Question: Here is a code snippet. Its giving arrayindexoutofboundexception. dont know why ?
'''
import java.io.File;
import java.io.FileInputStream;
import org.apache.poi.hwpf.HWPFDocument;
import org.apache.poi.hwpf.extractor.WordExtractor;
import org.apache.poi.xslf.usermodel.XSLFTextParagraph;
public class wordcount
{
public static void main(String[] args) throws Exception
{
File file = new File("E:\myFiles\abc.doc");
FileInputStream fis=new FileInputStream(file.getAbsolutePath());
HWPFDocument document=new HWPFDocument(fis);
WordExtractor extractor = new WordExtractor(document);
String [] fileData = extractor.getParagraphText();
for (int i = 0; i < fileData.length; i++)
{
// System.out.println(fileData[i].toString());
String[] paraword = fileData[i].toString().split(" ");
// out.println(paraword.length);
if(paraword[i].length() == 0 )
{
System.out.println("
");
}
else if(paraword[i].length() > 0 && paraword[i].length() < 12)
{
for(int k=0 ; k < paraword[i].length()-1 ; k++)
{
System.out.println(paraword[k].toString());
}
}
else if(paraword[i].length() >= 12 )
{
for(int k=0 ; k < 12 ; k++)
{
System.out.println(paraword[k].toString());
}
}
System.out.println("
");
}
}
}
'''
This is the image of the abc.doc file

Note : Expected output will be printed on java console.
and the output will contain 12 words in each line. But after executing first line the error occurs.
Any help would be appreciated
TIA
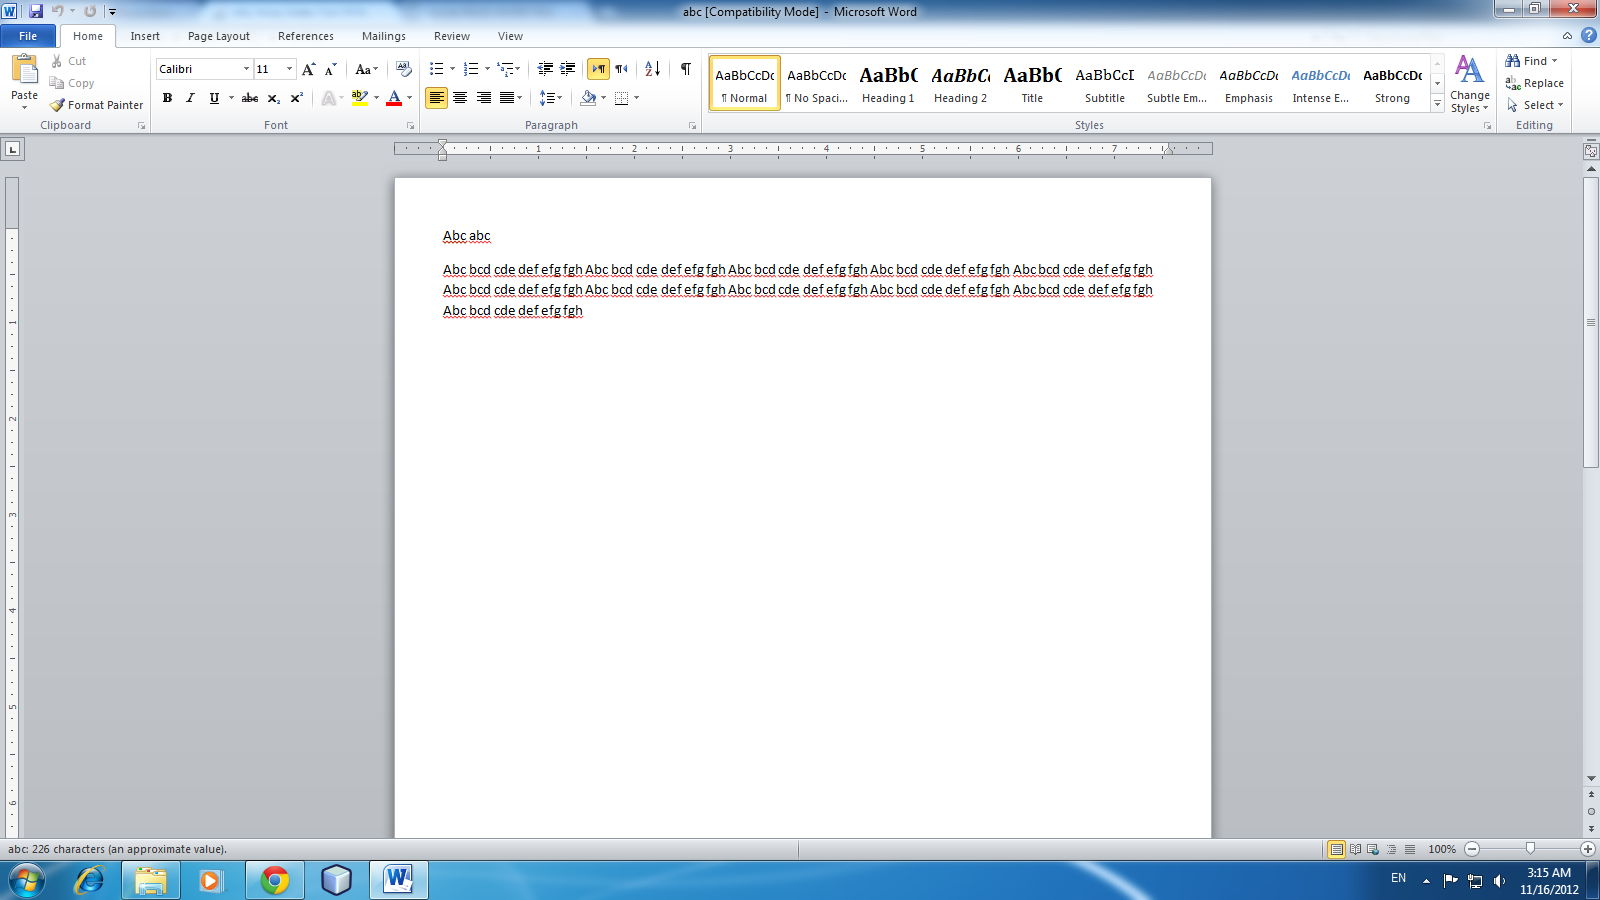
Answer: Honestly, I'm not familiar with the apache.org API, but just by looking at your logic it looks like you want to replace every instance of:
'paraword[i].length()'
with:
'''
paraword.length
'''
Because it looks like you want to check how many words are in the paragraph and not how long the first word of the paragraph is. Correct me if I'm wrong, but I think that will fix you up.